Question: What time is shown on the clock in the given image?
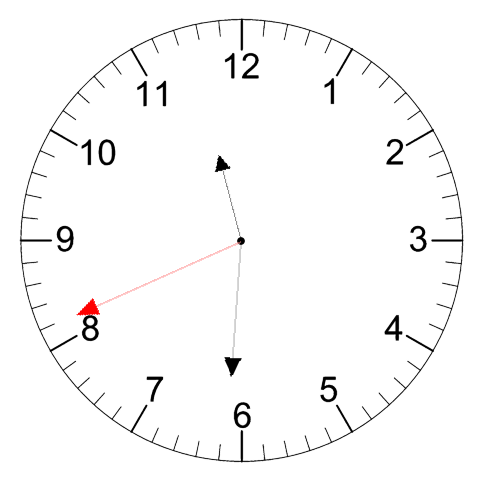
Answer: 11:30:41